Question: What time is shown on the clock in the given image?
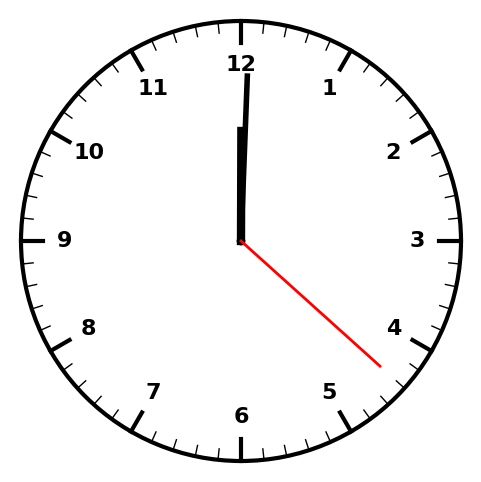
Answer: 12:00:22